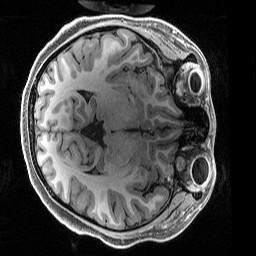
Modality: T1w
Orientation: axial
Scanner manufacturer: siemens
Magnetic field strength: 3 T
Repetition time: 2.5 s
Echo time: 0.0029 s